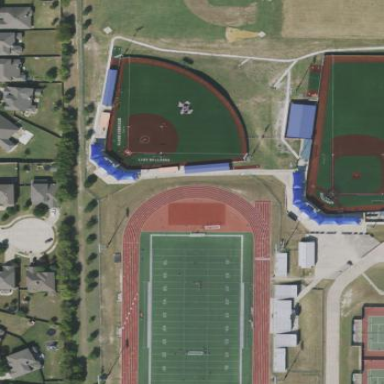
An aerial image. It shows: American football pitch with artificial turf surface for leisure land.